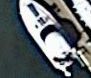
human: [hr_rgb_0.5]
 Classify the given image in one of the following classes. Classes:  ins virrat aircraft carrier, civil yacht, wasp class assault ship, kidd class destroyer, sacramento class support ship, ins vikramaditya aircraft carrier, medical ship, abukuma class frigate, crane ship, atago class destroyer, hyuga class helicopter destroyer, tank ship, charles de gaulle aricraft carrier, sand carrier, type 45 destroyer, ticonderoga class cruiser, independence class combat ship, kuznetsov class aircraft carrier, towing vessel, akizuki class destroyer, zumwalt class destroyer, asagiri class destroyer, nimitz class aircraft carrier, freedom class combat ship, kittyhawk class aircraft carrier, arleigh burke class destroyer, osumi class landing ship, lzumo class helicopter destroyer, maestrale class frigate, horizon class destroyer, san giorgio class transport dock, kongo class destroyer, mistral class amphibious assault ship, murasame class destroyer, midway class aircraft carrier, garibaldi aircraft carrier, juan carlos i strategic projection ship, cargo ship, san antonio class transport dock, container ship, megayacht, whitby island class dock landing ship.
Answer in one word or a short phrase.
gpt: Civil yacht